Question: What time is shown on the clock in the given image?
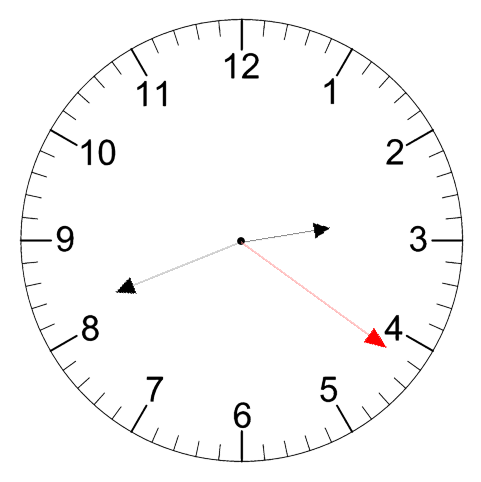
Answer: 02:41:21